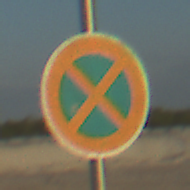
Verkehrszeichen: AbsolutesHalteverbot
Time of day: SunriseSunset
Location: Outdoor (Beach)
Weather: Clear
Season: NotSpecified
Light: Natural